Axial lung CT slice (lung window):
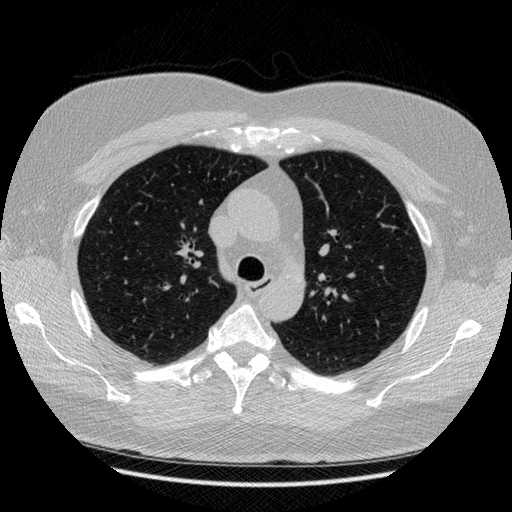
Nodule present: no